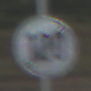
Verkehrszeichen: EndeGeschwindigkeit120
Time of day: SunriseSunset
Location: Outdoor (RoadRail)
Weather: PartlyCloudy
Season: NotSpecified
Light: Natural